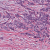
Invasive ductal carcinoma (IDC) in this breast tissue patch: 1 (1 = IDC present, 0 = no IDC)